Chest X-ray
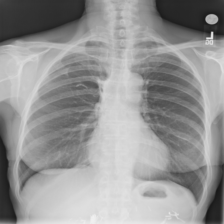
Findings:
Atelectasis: negative
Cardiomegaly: negative
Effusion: negative
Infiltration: negative
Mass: negative
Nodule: negative
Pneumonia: negative
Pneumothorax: negative
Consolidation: negative
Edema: negative
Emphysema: negative
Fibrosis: negative
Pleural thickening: positive
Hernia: negative